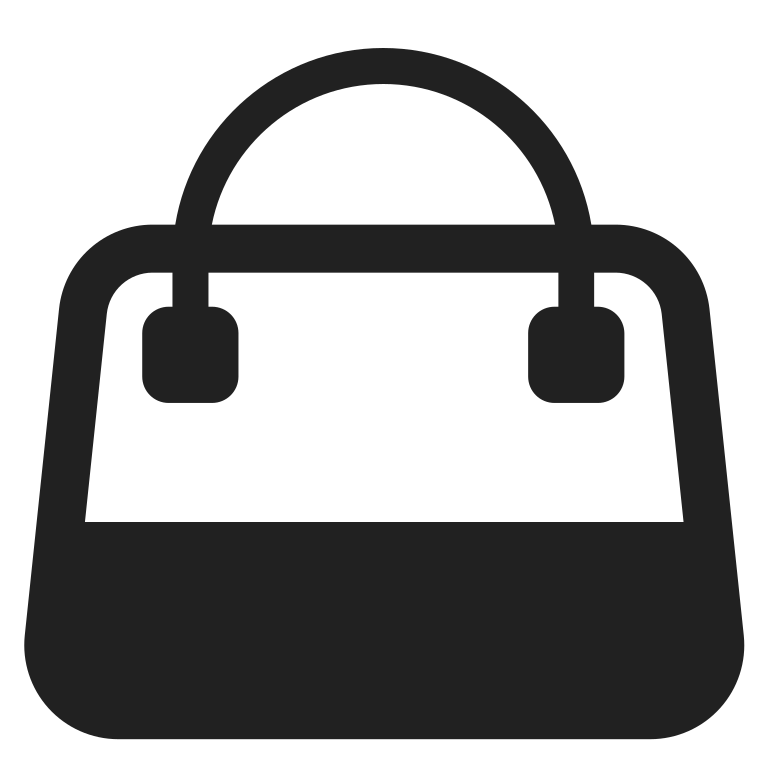
handbag high contrast